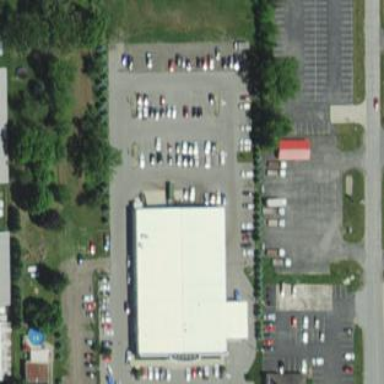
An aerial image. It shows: Car shop building.